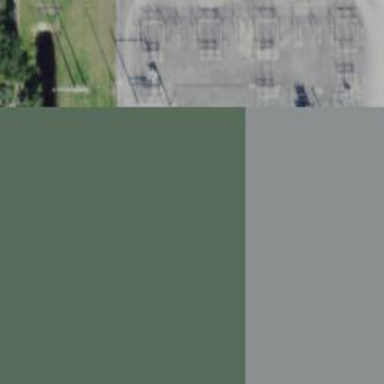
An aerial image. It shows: Switch for power supply.